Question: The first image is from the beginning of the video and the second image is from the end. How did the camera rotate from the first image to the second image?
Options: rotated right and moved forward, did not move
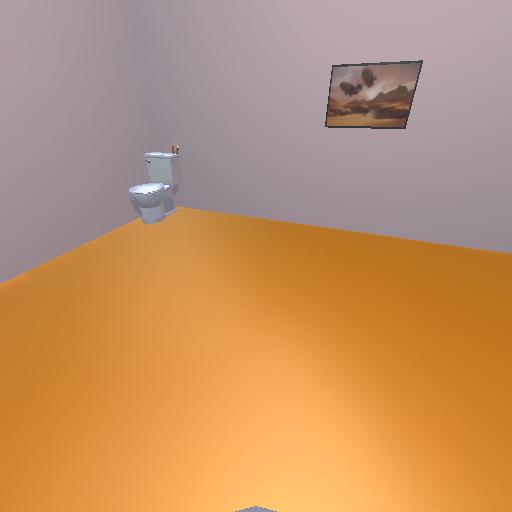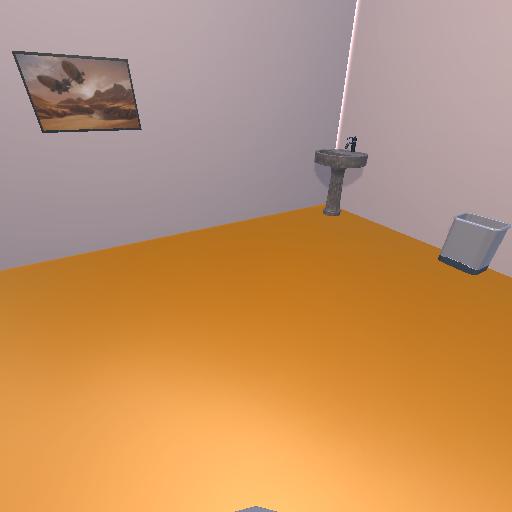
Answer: rotated right and moved forward